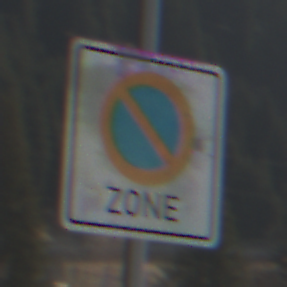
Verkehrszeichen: BeginnEingeschraenktesHalteverbotZone
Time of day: Midday
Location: Outdoor (Nature)
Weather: PartlyCloudy
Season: NotSpecified
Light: Natural